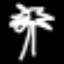
Label: palm tree